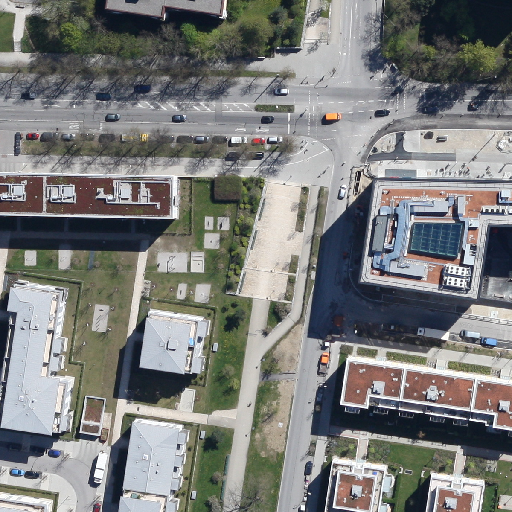
Referring expression: car in the parking area